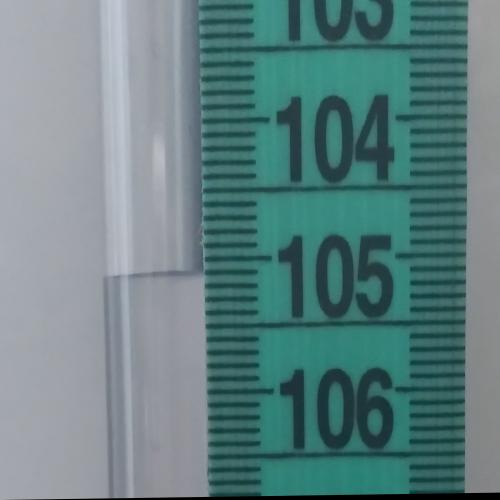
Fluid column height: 105.1 cm